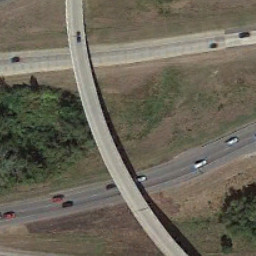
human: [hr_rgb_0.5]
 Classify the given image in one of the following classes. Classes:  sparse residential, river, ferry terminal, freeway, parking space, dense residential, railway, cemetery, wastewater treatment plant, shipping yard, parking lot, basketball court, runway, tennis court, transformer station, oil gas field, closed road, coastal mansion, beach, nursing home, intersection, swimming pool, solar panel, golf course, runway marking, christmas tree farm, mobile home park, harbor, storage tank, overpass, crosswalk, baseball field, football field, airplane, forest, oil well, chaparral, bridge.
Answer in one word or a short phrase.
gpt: overpass